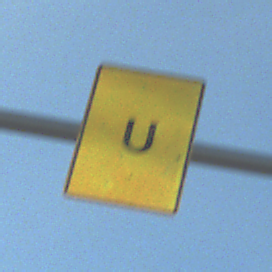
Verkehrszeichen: AnkuendigungOderFortsetzungUmleitungOhnePfeilsymbol
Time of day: MorningAfternoon
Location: Outdoor (Suburban)
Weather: PartlyCloudy
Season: NotSpecified
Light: Natural